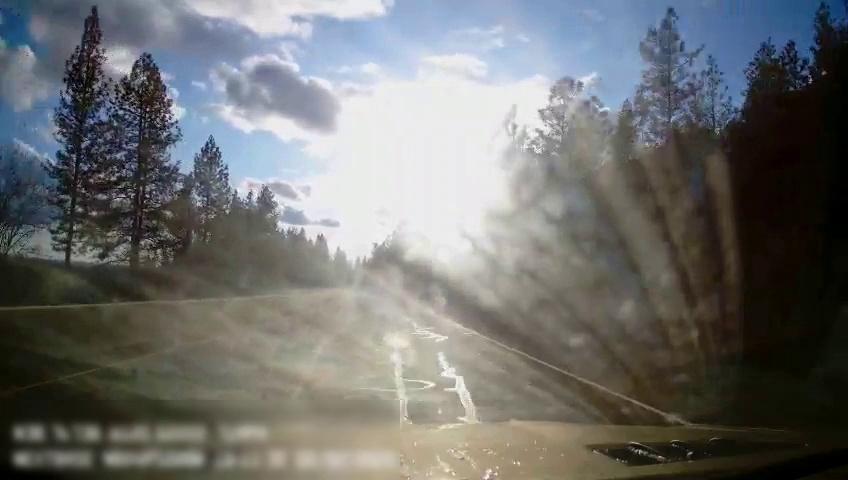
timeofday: Day
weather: Sunny
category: Drivable Space
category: Lanes | Alternate Lane
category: Lanes | Current Lane
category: Lanes | Alternate Lane